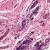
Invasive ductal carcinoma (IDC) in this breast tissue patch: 0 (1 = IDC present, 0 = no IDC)